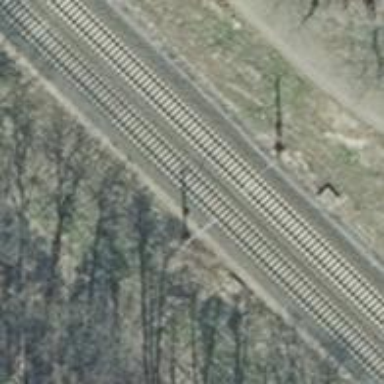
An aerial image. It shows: Milestone along the railway track with catenary mast.